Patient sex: M
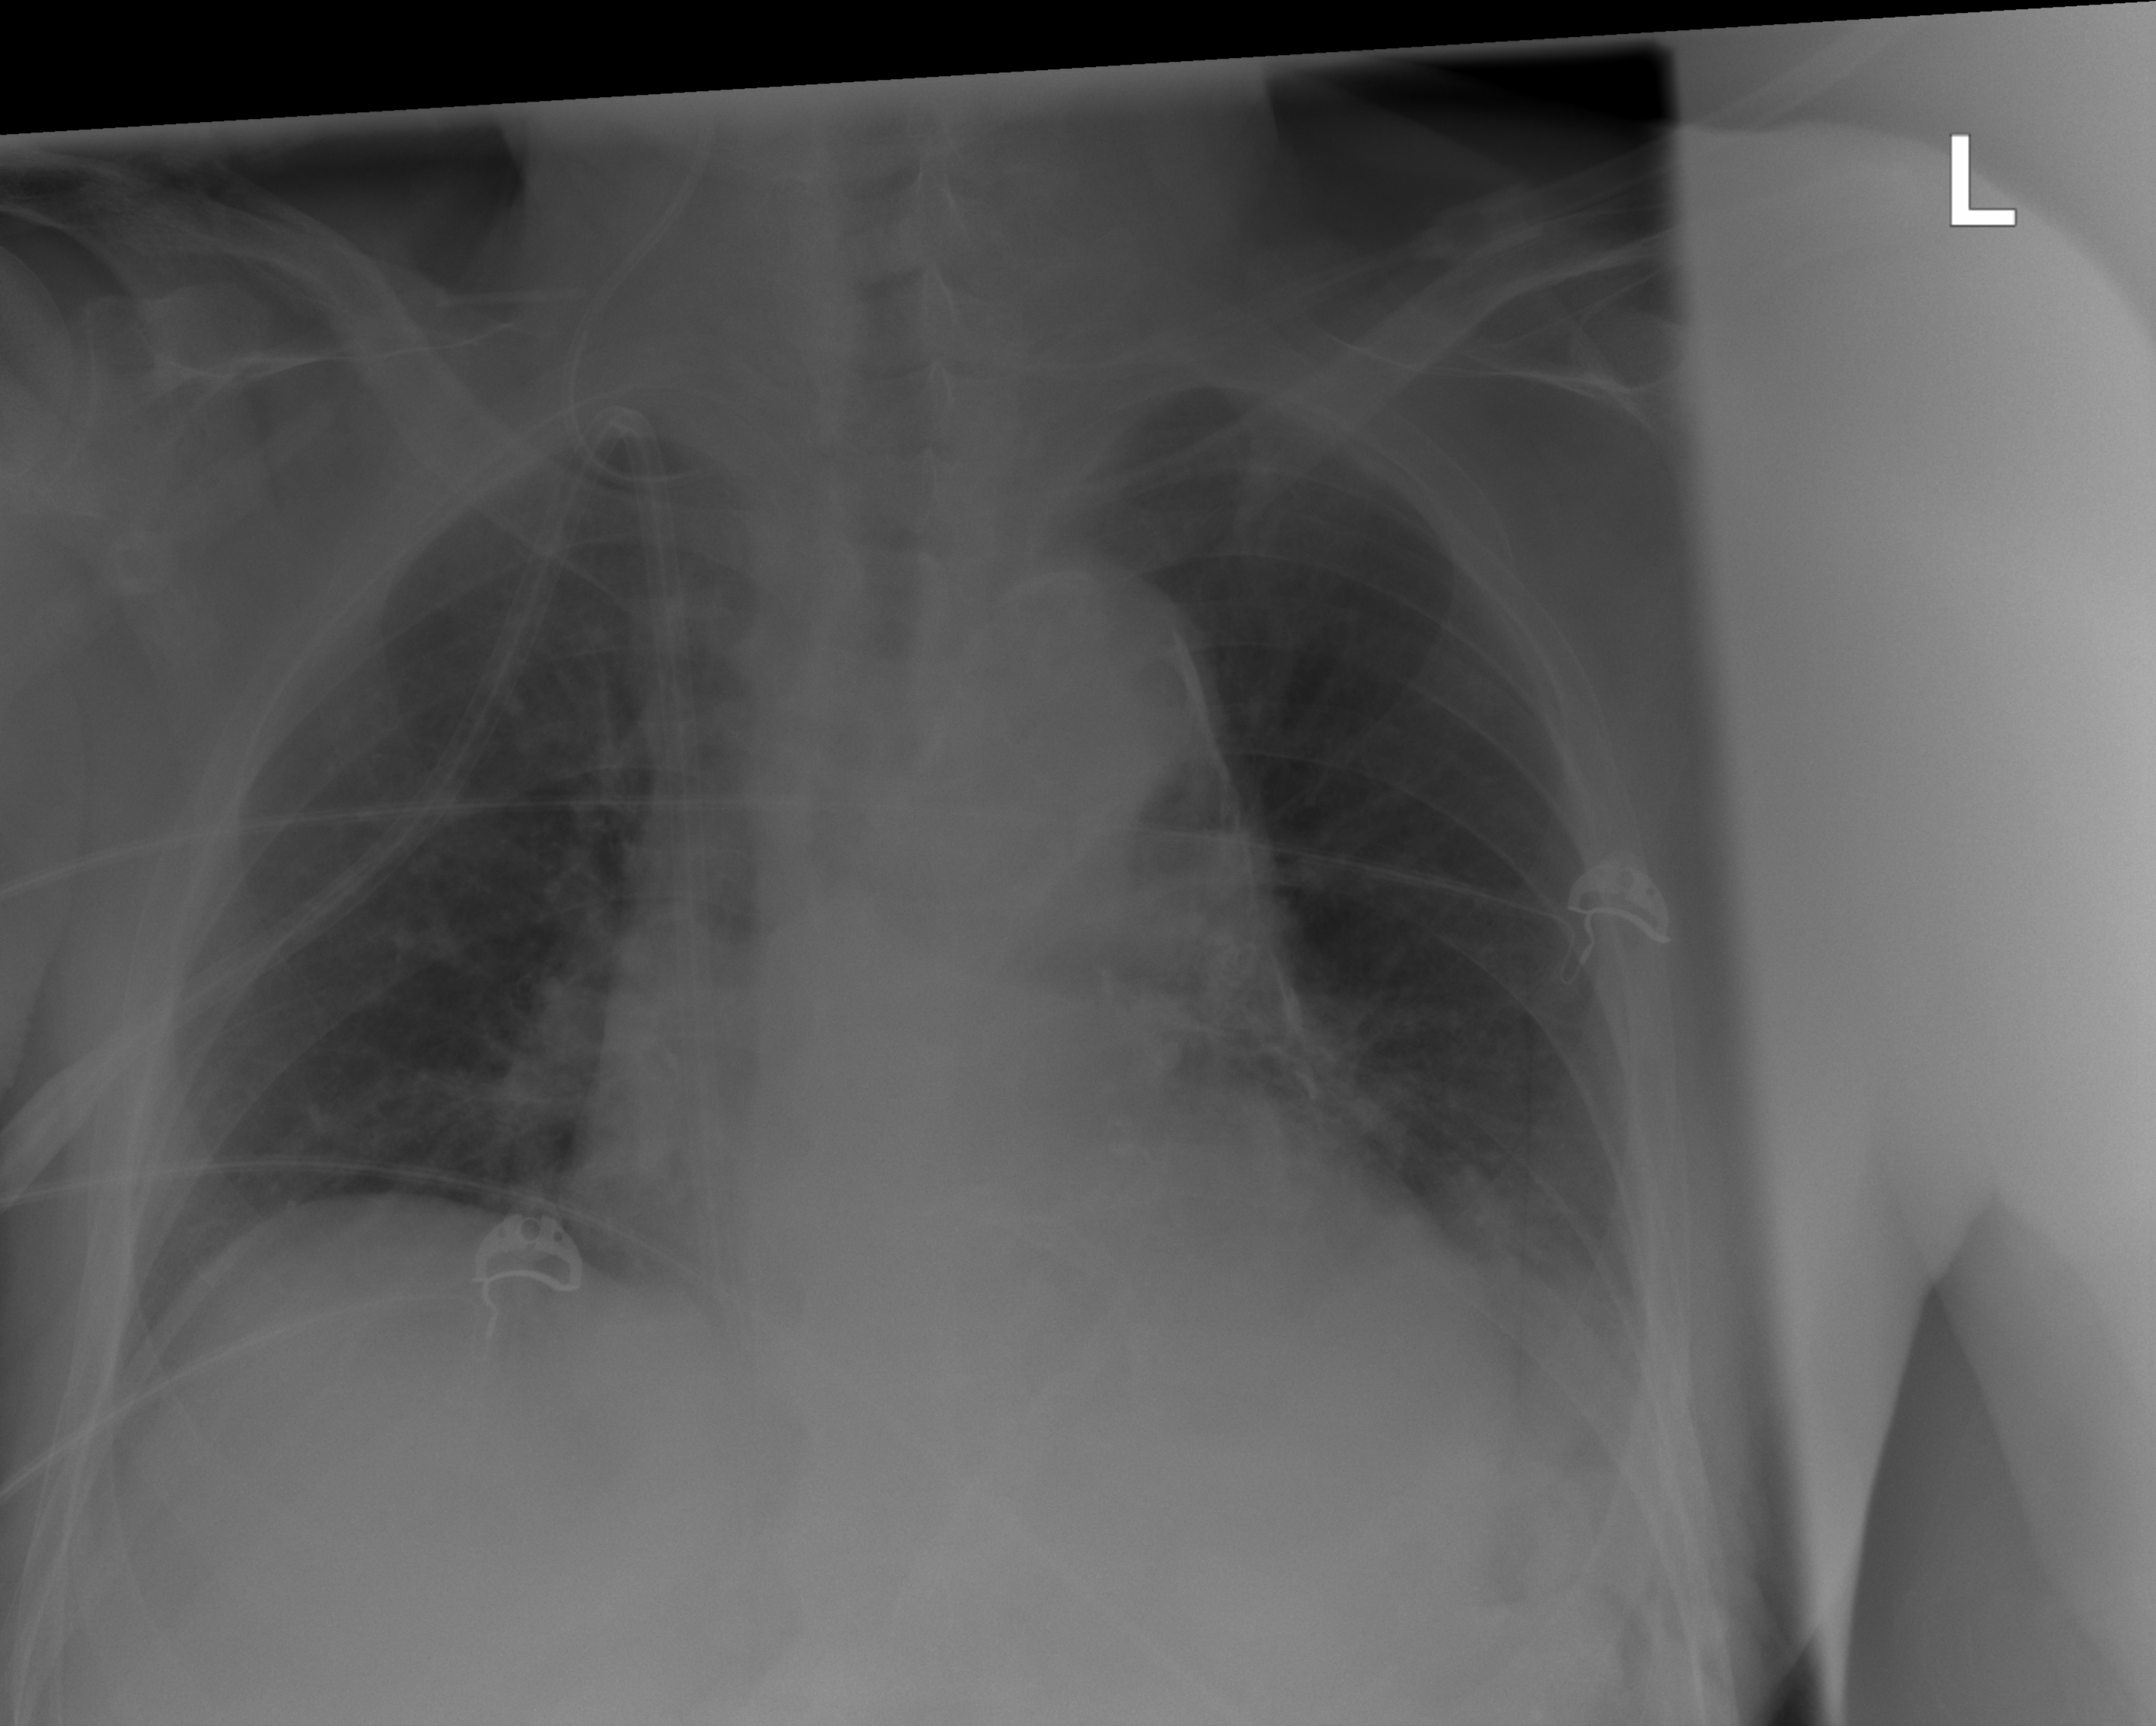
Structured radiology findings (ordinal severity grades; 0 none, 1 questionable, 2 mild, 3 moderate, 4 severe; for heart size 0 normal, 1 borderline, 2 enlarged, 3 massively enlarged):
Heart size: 2
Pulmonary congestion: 0
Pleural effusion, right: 0
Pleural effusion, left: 2
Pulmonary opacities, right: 2
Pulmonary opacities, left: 0
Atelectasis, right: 0
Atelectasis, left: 2